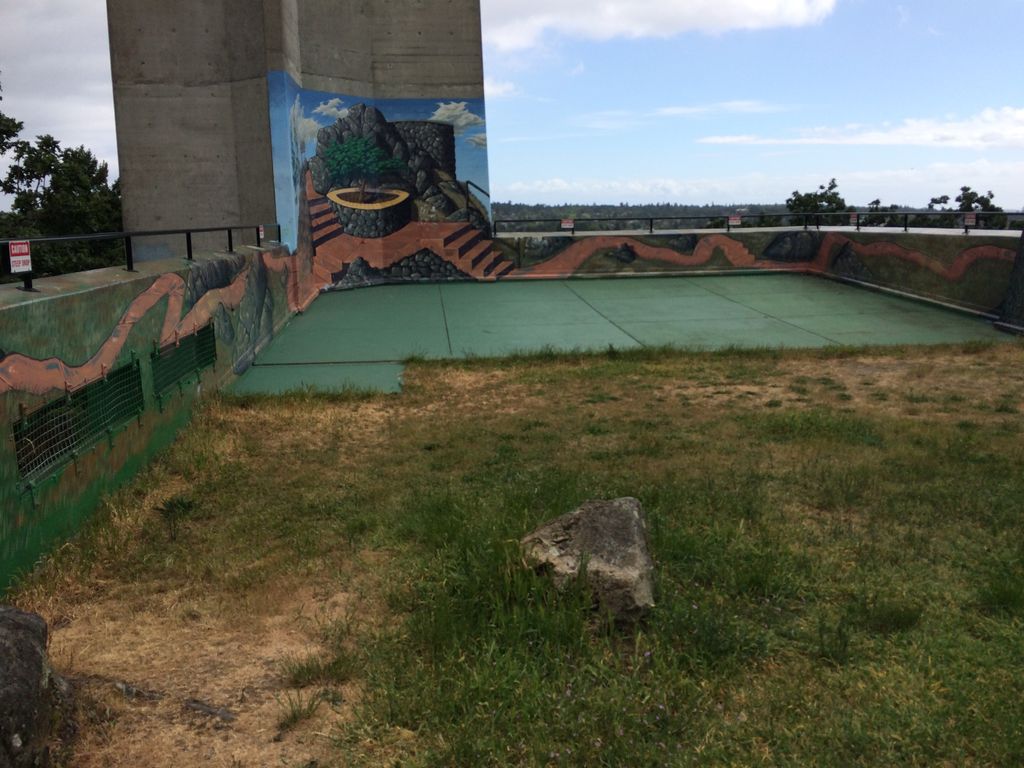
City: victoria